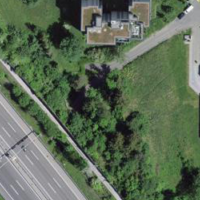
EUNIS habitat code: 57
Species observed at this site:
Urtica dioica